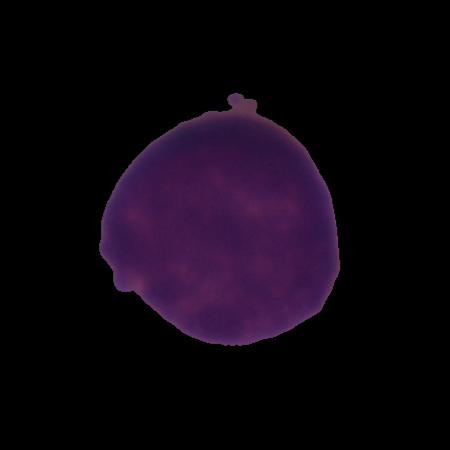
Label: healthy